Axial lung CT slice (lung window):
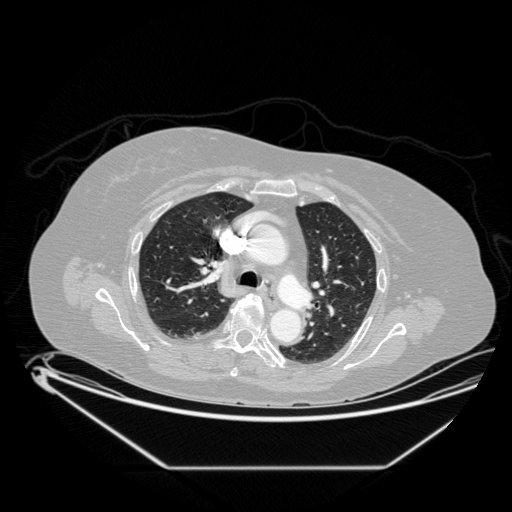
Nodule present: no